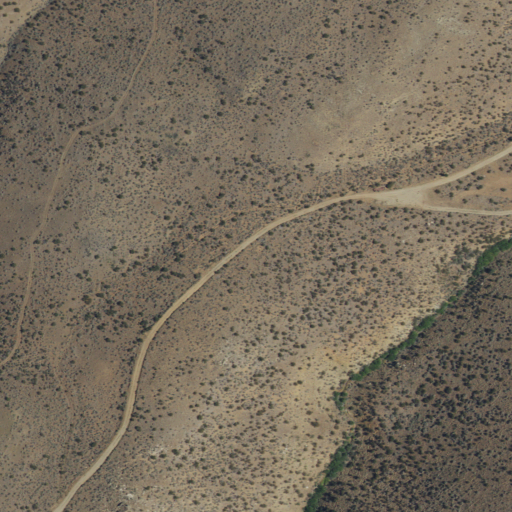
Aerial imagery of mountains in California named Bird Hills containing shrub, grassland, open development, and medium intensity development